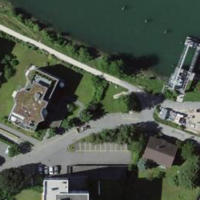
EUNIS habitat code: 54
Species observed at this site:
Tachybaptus ruficollis
Corvus corone
Podiceps cristatus
Turdus philomelos
Fulica atra
Alcedo atthis
Buteo buteo
Sylvia atricapilla
Chroicocephalus ridibundus
Larus michahellis
Cygnus olor
Erithacus rubecula
Phoenicurus ochruros
Columba livia
Falco tinnunculus
Cyanistes caeruleus
Anas platyrhynchos
Sturnus vulgaris
Chloris chloris
Aythya ferina
Troglodytes troglodytes
Passer domesticus
Fringilla coelebs
Passer montanus
Turdus merula
Columba palumbus
Carduelis carduelis
Phalacrocorax carbo
Mareca strepera
Parus major
Hirundo rustica
Milvus migrans
Mergus merganser
Milvus milvus
Motacilla alba